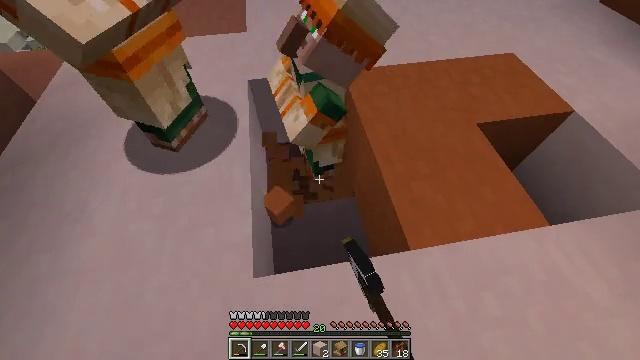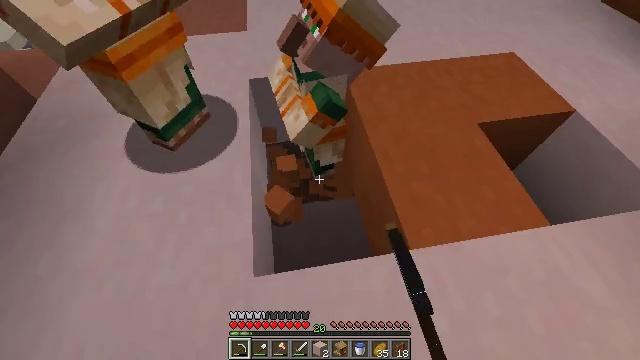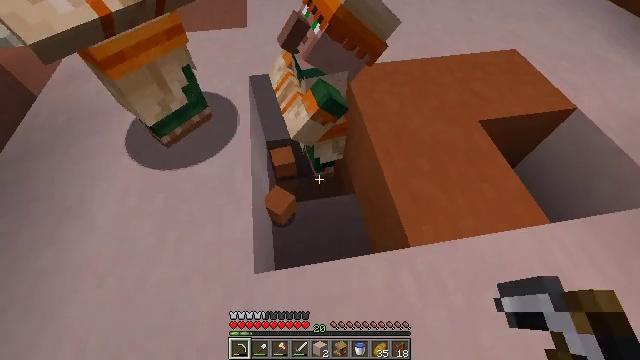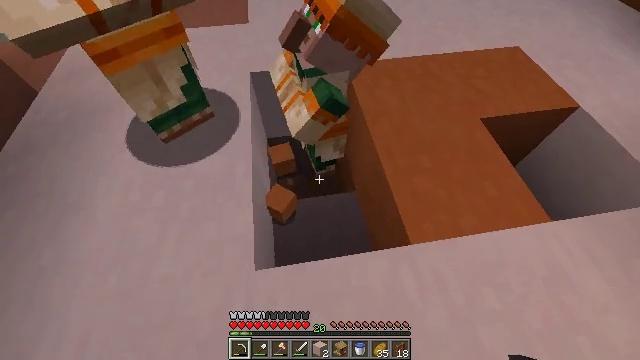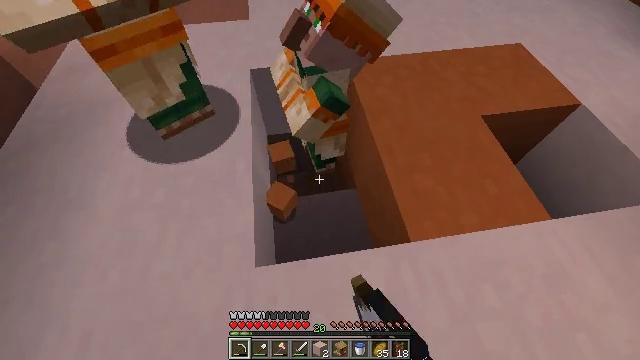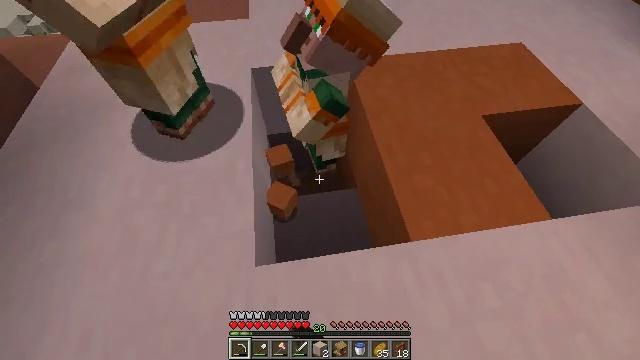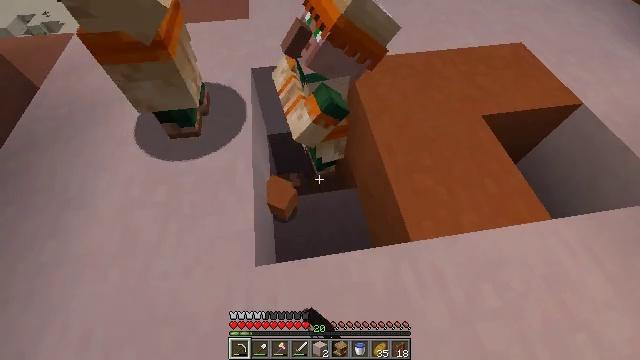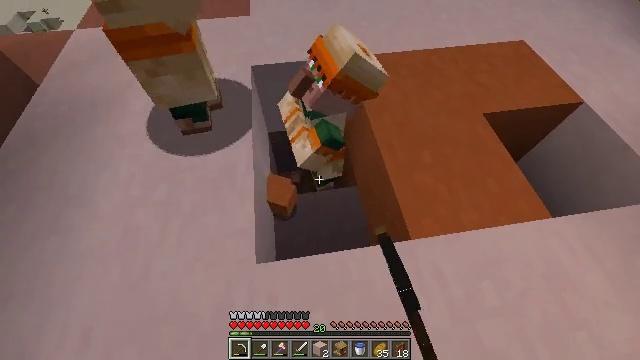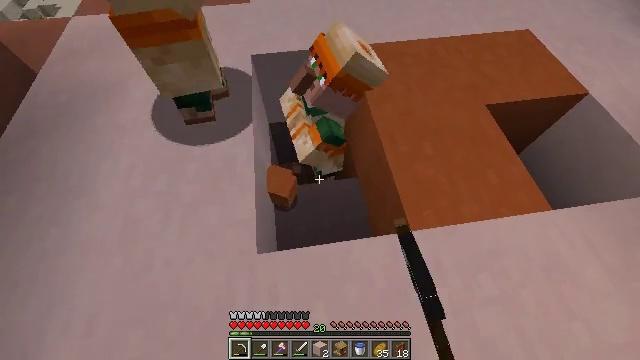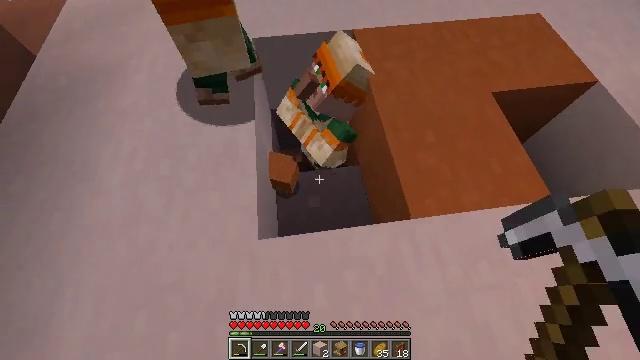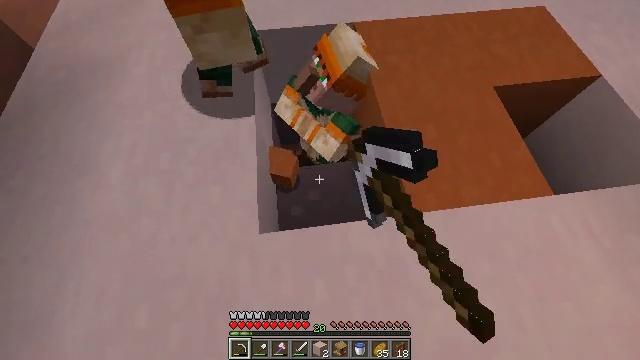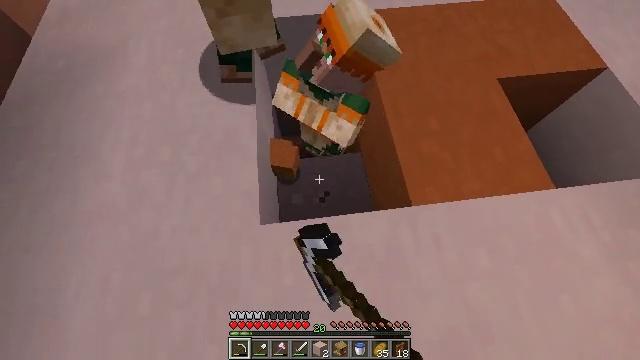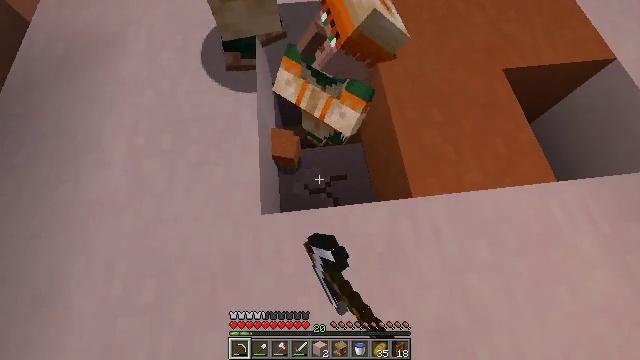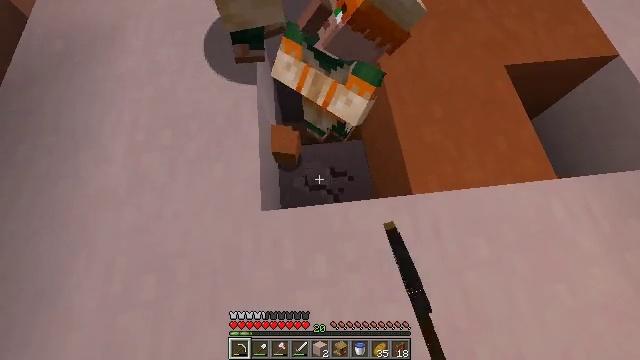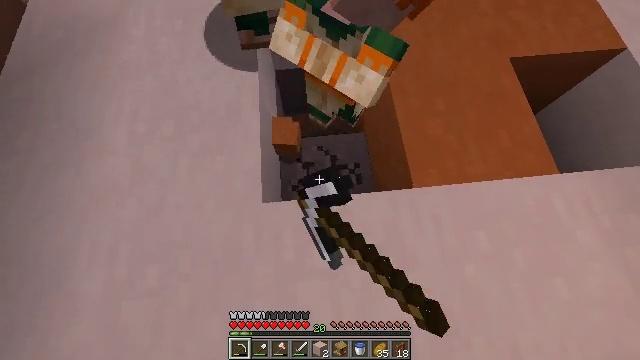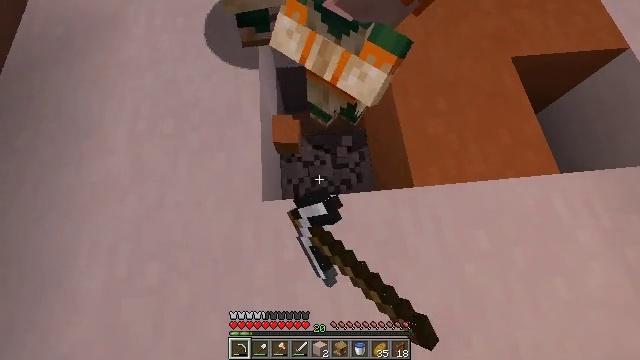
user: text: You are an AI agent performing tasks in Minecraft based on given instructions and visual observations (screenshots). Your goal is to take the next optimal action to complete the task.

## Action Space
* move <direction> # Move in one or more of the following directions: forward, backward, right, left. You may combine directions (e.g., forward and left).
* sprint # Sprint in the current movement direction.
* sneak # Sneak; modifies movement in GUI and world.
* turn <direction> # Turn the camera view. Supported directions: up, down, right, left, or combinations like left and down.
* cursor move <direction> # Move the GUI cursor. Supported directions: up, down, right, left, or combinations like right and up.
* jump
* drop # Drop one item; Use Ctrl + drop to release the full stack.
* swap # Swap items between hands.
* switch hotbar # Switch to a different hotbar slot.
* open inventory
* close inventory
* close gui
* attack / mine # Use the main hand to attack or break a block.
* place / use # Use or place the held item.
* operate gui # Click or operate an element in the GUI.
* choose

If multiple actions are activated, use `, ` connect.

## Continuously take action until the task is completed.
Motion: motion action
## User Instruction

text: Mine the light gray terracotta block.
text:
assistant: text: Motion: attack / mine
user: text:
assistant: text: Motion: attack / mine
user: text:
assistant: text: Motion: attack / mine
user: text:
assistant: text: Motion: attack / mine
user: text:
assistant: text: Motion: attack / mine
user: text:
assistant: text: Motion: attack / mine
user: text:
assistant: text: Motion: attack / mine
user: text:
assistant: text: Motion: turn down, attack / mine
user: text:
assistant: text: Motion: turn down, attack / mine
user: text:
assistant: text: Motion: turn down, attack / mine
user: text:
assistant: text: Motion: turn down, attack / mine
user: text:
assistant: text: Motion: turn down, attack / mine
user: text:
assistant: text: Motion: attack / mine
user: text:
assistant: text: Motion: turn down, attack / mine
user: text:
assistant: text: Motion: attack / mine
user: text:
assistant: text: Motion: attack / mine
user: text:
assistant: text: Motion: attack / mine
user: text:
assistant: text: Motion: attack / mine
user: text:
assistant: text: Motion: attack / mine
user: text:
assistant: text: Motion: attack / mine
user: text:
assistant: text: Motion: attack / mine
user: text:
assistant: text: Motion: attack / mine